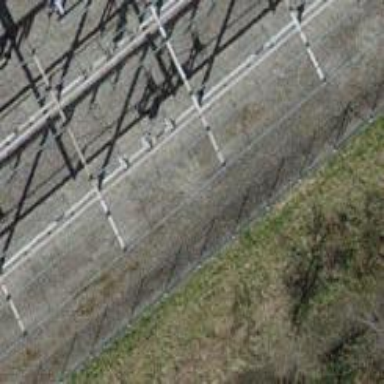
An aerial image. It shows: Busbar power line with 3 cables.